Question: Count the number of objects in the diagram.
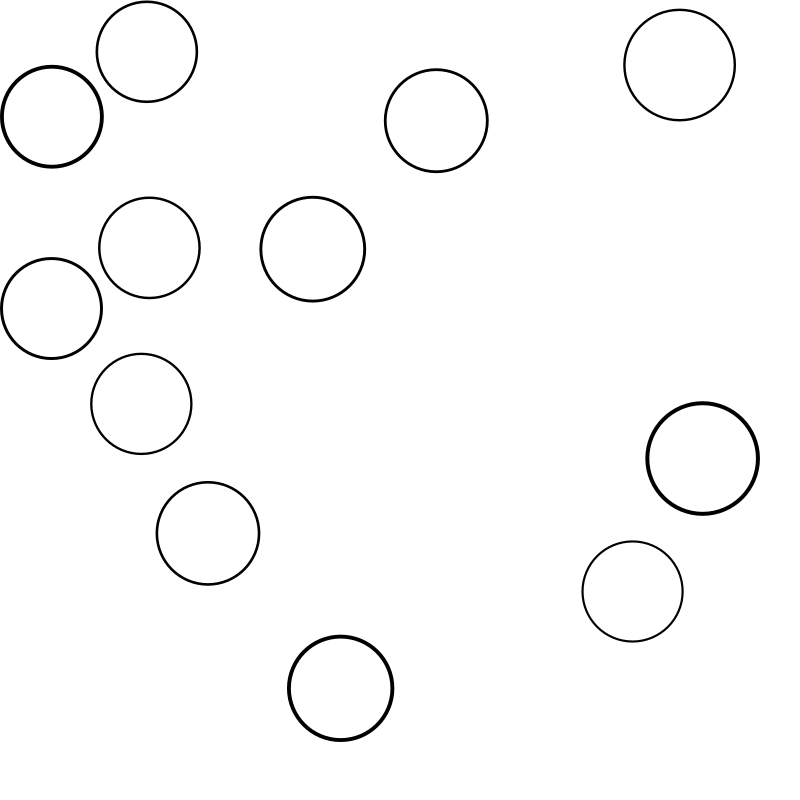
Answer: 12